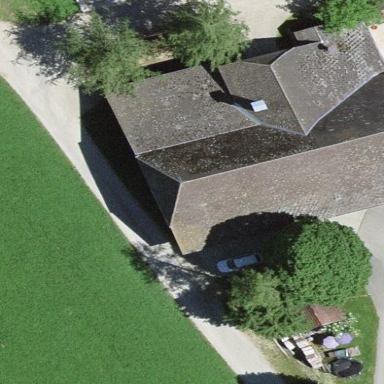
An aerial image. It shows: Farm building.